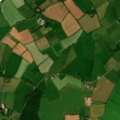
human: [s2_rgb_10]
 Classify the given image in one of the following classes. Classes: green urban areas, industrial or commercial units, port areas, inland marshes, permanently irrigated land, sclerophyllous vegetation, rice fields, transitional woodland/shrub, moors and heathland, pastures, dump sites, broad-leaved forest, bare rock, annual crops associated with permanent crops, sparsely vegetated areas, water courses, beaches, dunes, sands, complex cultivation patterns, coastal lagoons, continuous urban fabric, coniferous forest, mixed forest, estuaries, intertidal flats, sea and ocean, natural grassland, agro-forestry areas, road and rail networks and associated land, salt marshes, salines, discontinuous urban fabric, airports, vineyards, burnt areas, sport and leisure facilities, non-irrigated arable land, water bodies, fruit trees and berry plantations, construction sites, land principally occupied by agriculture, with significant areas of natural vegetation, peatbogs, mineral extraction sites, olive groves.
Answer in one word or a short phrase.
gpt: pastures